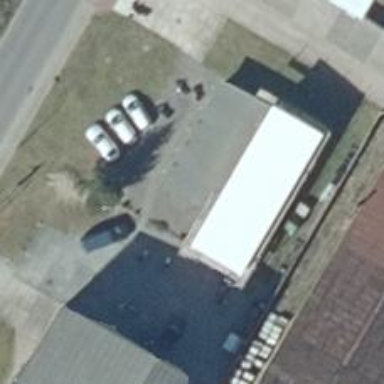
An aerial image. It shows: Car repair shop.